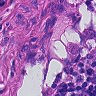
Metastatic tissue present: yes